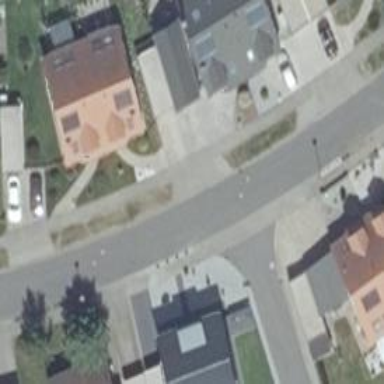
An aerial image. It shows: Living street.